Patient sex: M
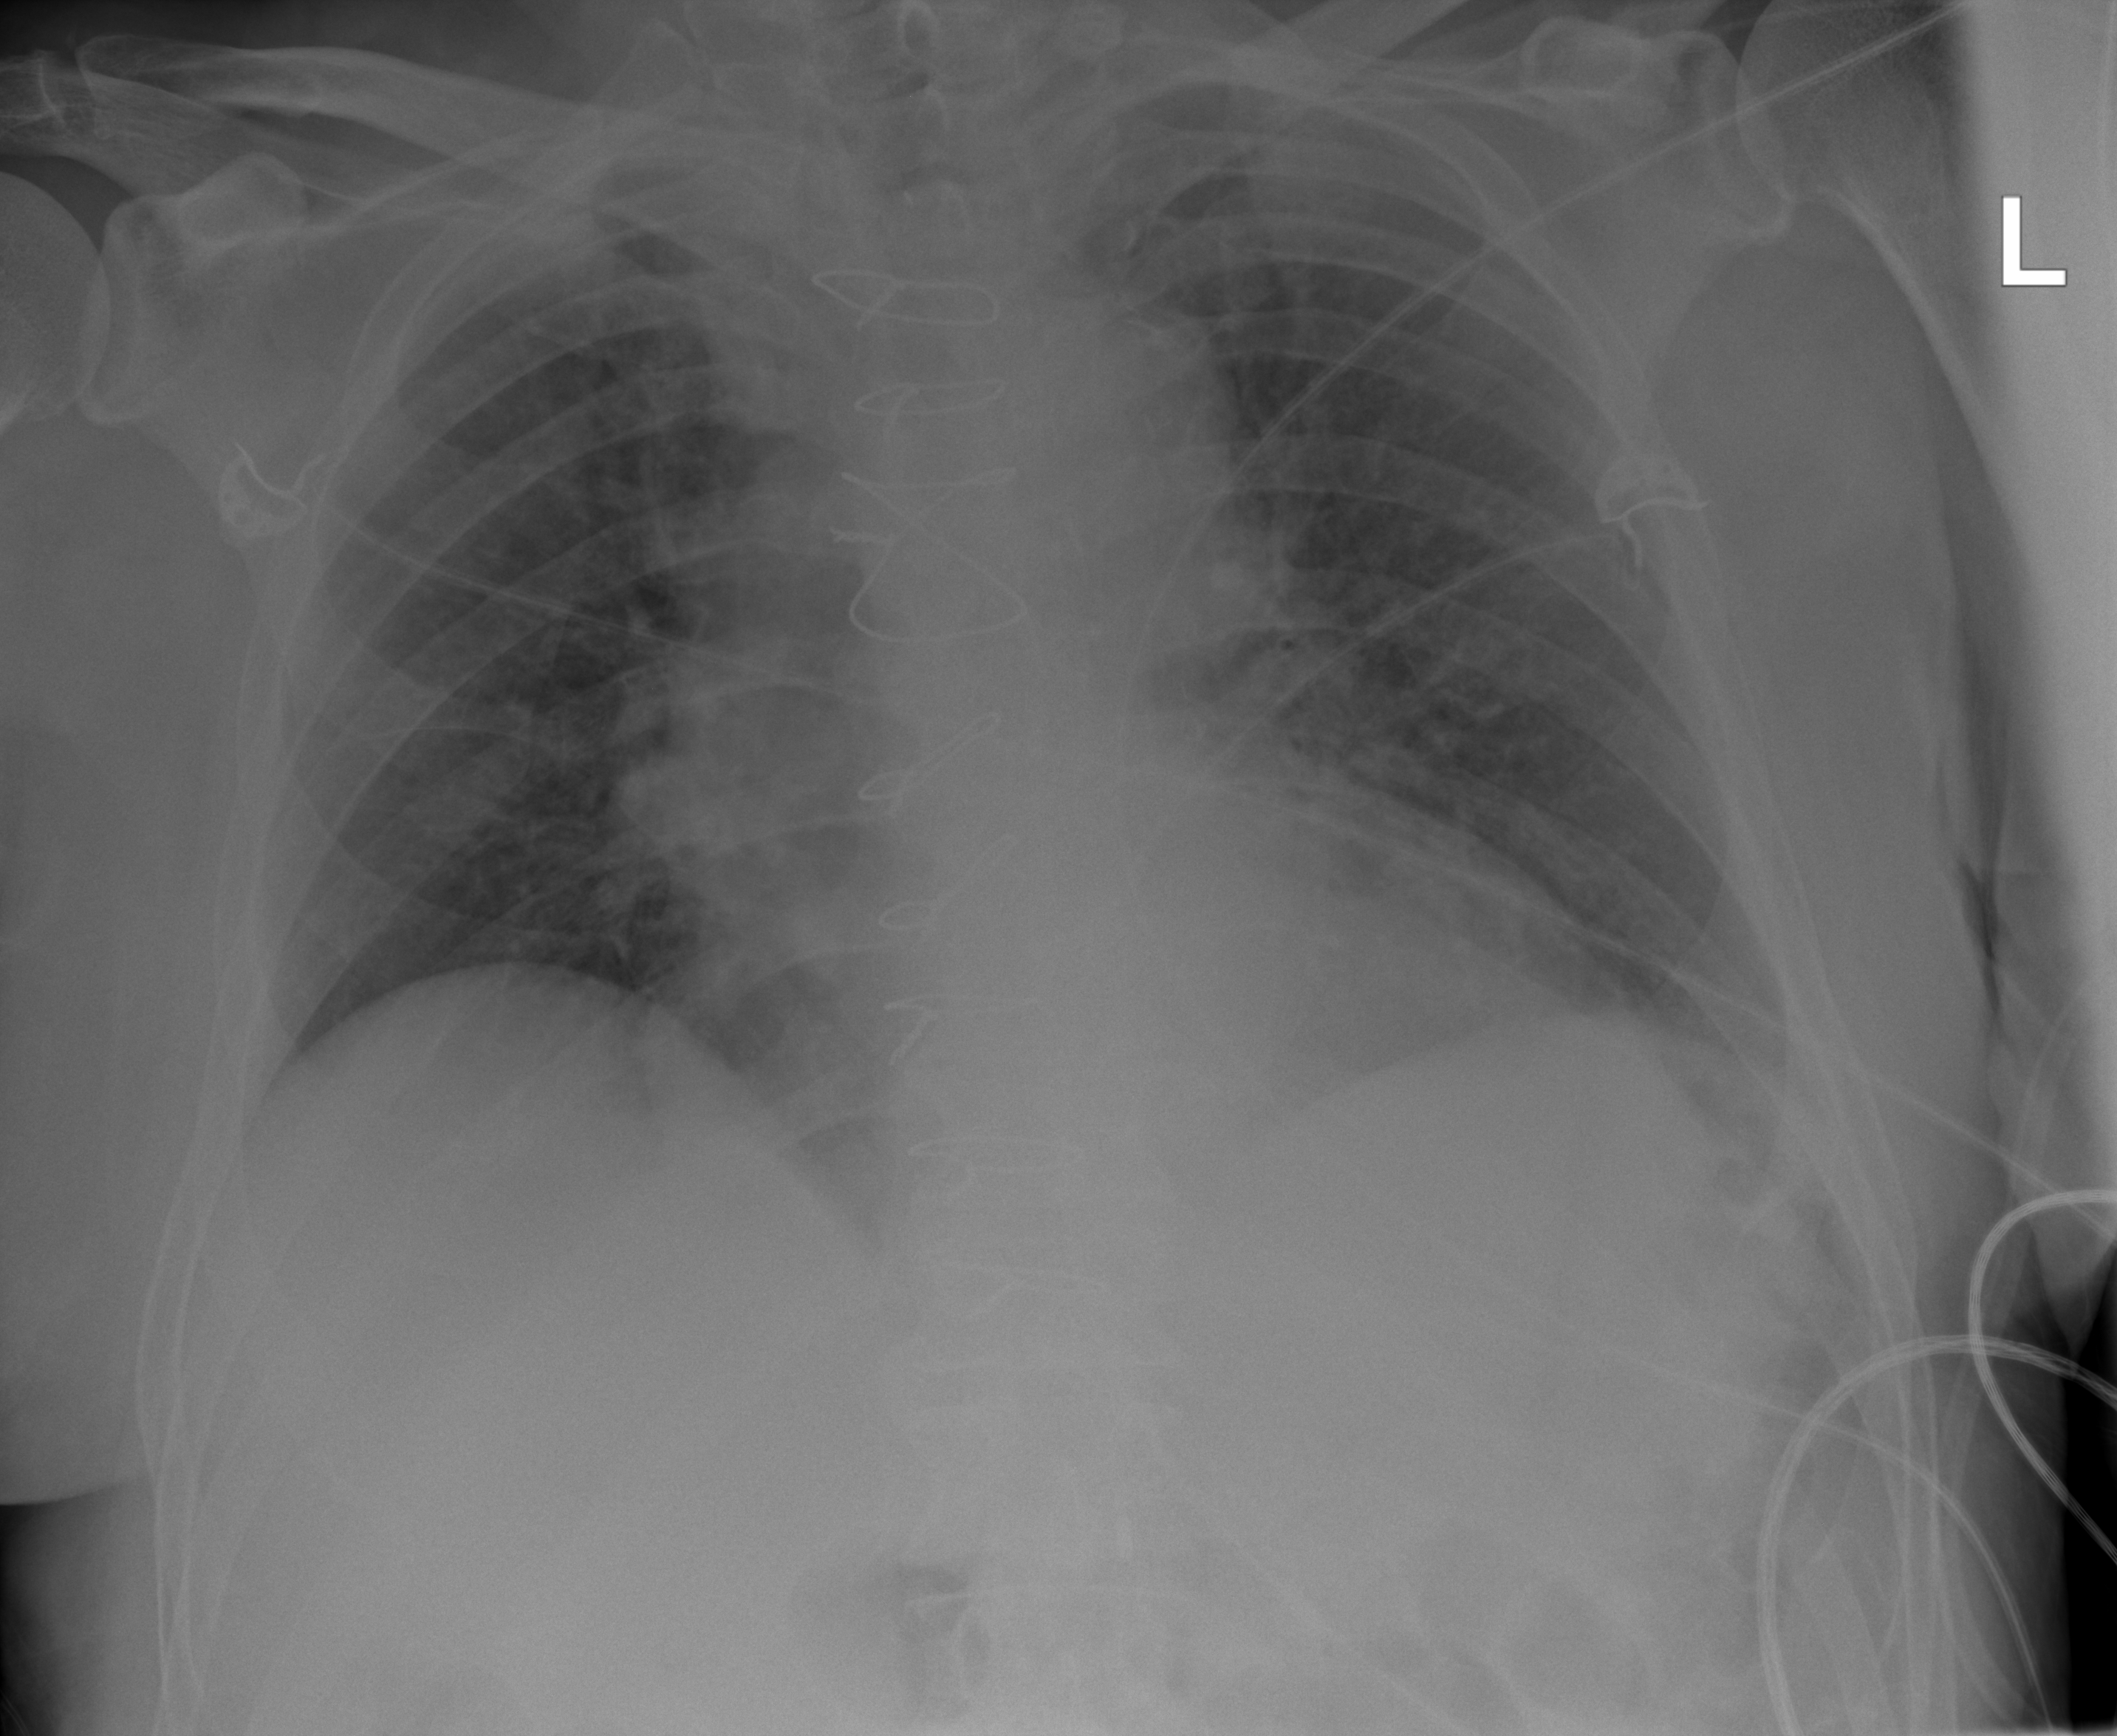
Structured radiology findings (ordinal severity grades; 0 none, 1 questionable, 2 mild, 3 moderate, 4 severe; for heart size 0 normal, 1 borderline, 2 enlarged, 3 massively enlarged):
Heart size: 0
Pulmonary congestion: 0
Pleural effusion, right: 0
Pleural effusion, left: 1
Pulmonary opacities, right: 0
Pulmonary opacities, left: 0
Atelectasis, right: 0
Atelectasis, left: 0